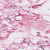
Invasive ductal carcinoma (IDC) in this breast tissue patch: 0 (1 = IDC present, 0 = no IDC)